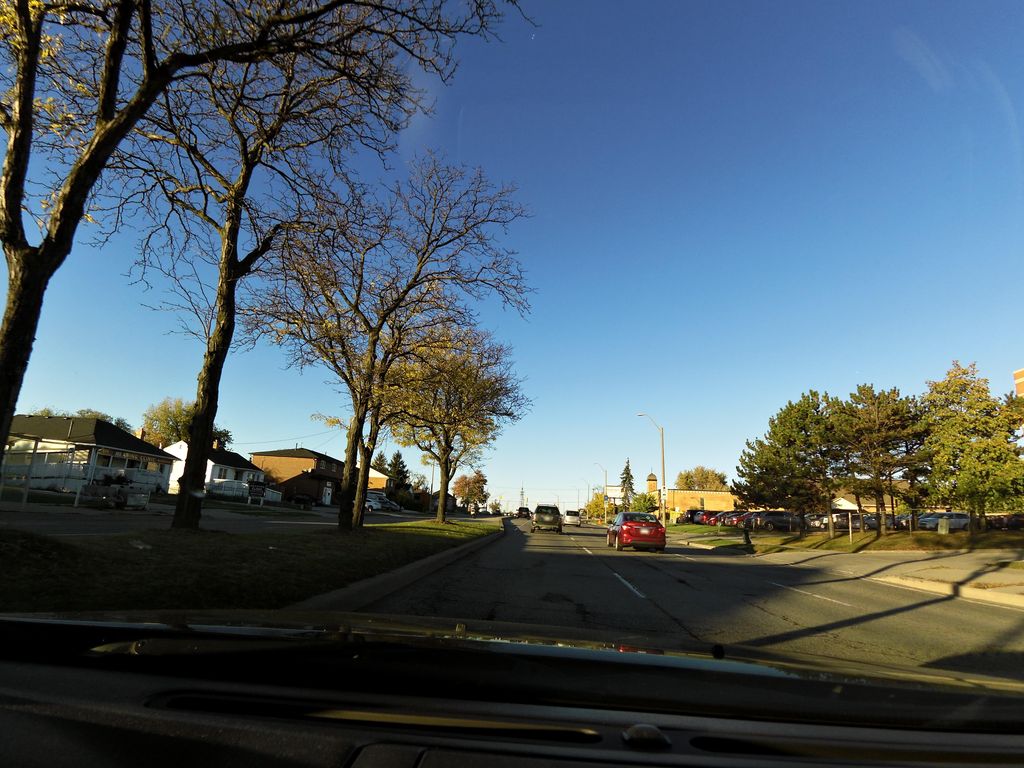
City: hamilton